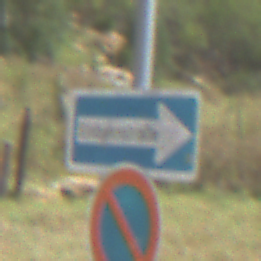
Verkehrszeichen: EinbahnstrasseRechtsweisend
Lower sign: EingeschraenktesHalteverbot
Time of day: Midday
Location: Outdoor (Nature)
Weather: PartlyCloudy
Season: Autumn
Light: Natural